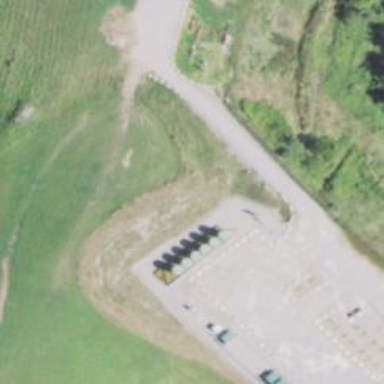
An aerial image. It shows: Storage tank that is man-made.